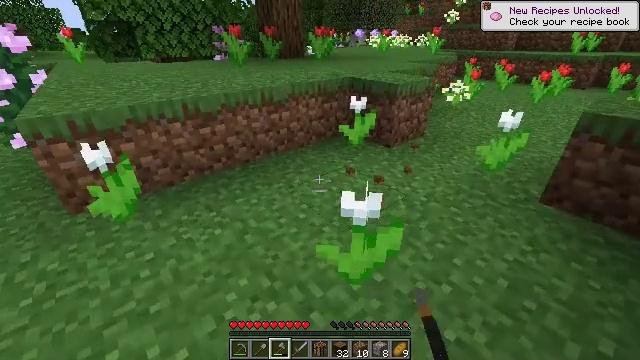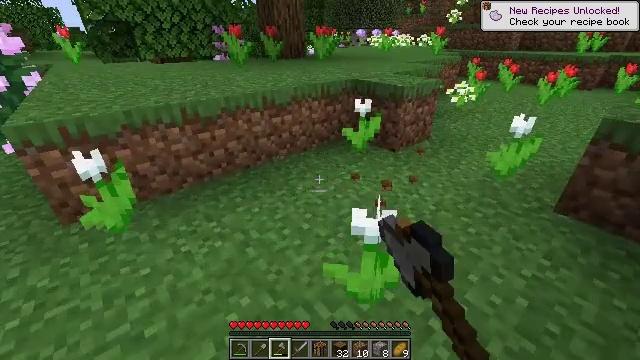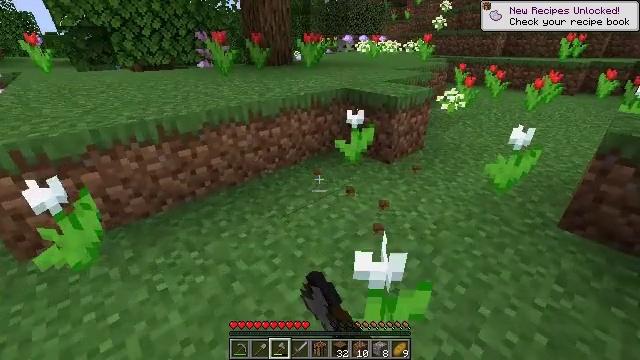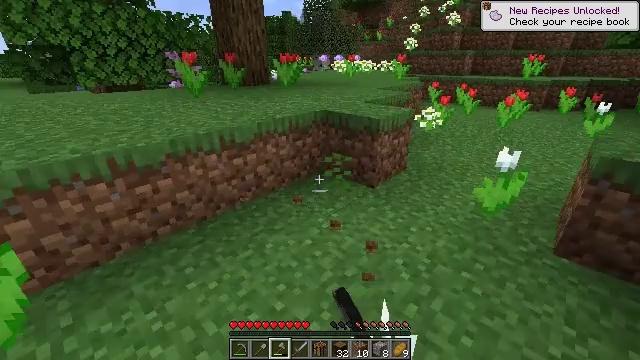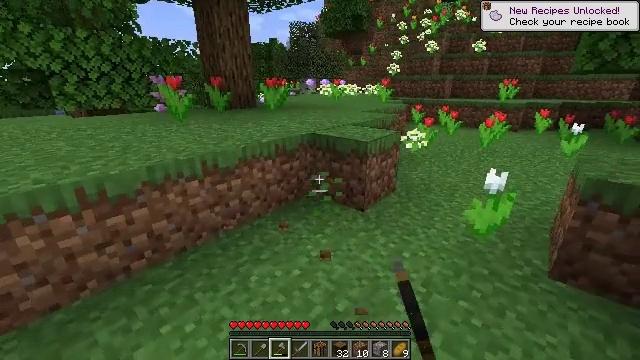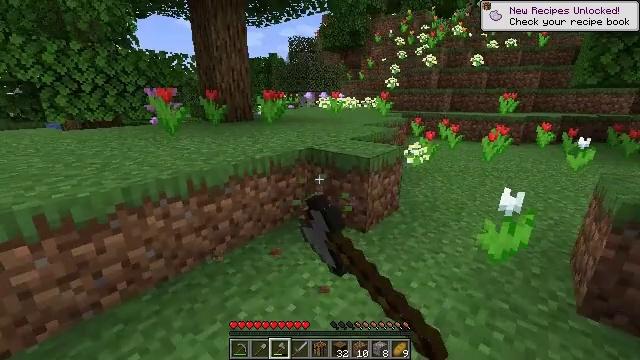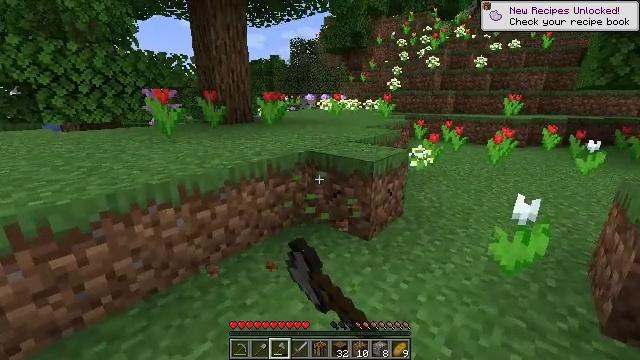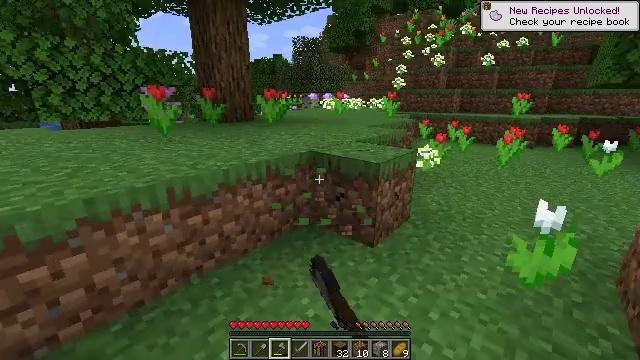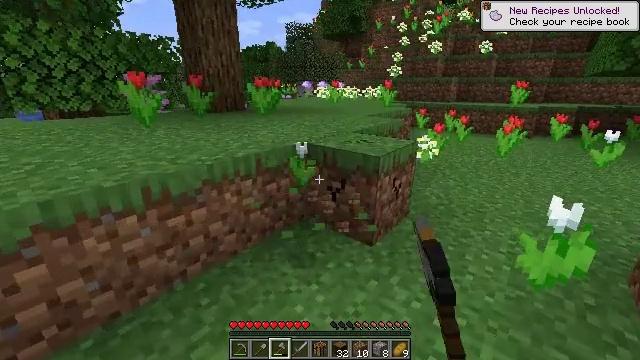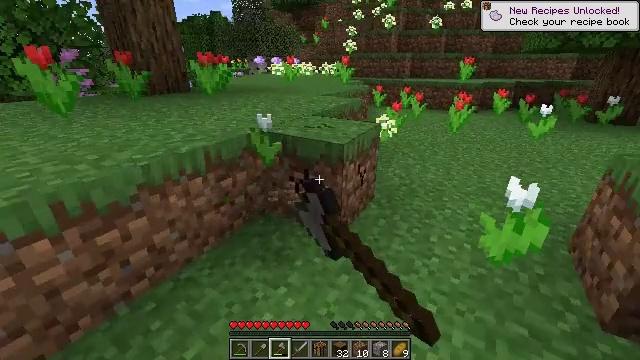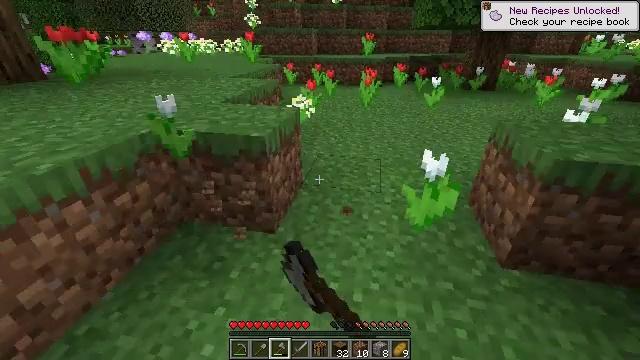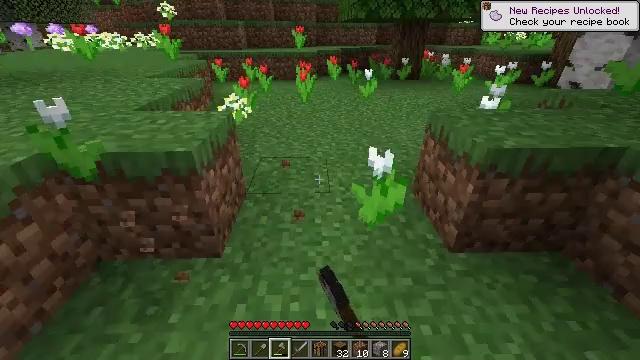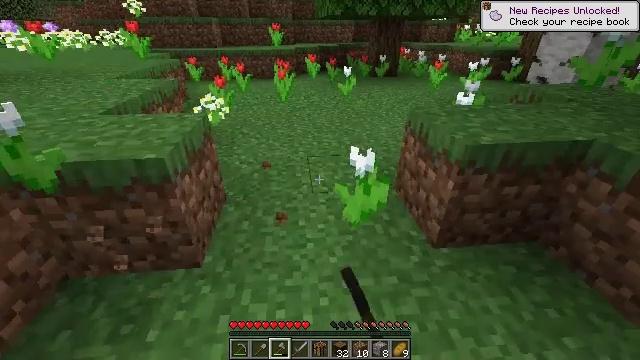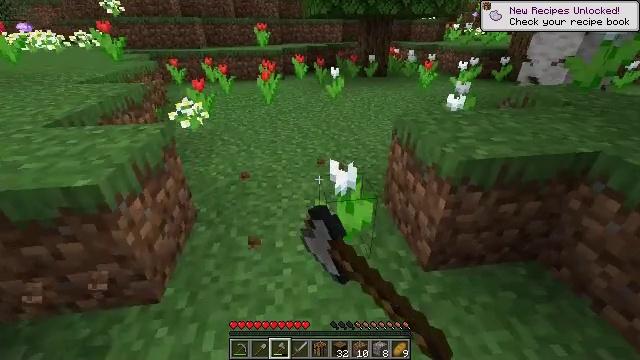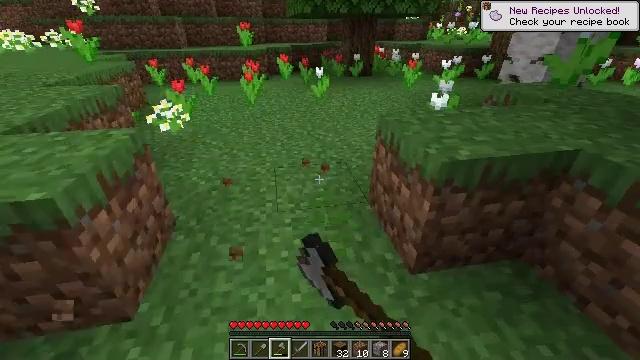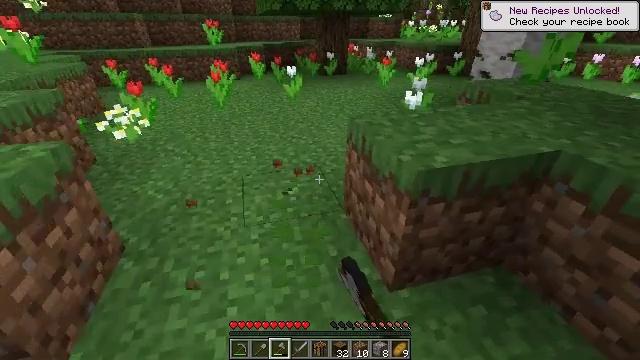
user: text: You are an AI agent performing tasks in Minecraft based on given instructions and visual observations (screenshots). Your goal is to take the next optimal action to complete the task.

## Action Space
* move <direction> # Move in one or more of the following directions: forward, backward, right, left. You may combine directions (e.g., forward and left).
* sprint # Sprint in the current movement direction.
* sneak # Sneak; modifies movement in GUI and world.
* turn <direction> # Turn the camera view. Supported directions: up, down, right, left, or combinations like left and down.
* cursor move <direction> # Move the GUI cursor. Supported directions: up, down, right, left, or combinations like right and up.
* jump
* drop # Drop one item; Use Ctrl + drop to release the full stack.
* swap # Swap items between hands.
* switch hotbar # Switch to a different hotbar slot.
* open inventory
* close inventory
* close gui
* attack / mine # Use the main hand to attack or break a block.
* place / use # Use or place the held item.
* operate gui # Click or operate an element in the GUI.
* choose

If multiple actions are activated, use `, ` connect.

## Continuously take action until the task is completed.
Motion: motion action
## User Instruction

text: Acquire a white tulip by mining it.
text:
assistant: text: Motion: move forward, attack / mine
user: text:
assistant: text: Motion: move forward, turn right and up, attack / mine
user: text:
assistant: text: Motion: move forward, turn right and up, attack / mine
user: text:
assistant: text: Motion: move forward, turn right and up, attack / mine
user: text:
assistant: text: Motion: move forward, turn up, attack / mine
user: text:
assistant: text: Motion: move forward, attack / mine
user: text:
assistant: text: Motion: move forward, attack / mine
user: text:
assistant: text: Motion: move forward, turn right and down, attack / mine
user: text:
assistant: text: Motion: move forward, turn right and down, attack / mine
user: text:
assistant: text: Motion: move forward, turn right and down, attack / mine
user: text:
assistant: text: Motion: move forward and move right, turn right and down, attack / mine
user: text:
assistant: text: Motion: move forward and move right, turn right, attack / mine
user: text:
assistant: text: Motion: move forward and move right, turn right, attack / mine
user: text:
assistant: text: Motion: move forward and move right, turn right, attack / mine
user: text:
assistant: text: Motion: move forward, turn right, attack / mine
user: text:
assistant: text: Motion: move forward, turn right and down, attack / mine
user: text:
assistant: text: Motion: move forward, attack / mine
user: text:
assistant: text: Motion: move forward, attack / mine
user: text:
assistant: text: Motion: attack / mine